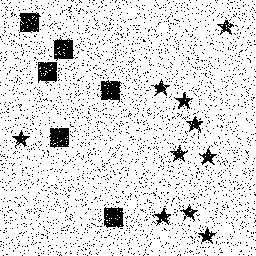
Squares: 6
Triangles: 0
Stars: 10
Total shapes: 16